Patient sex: M
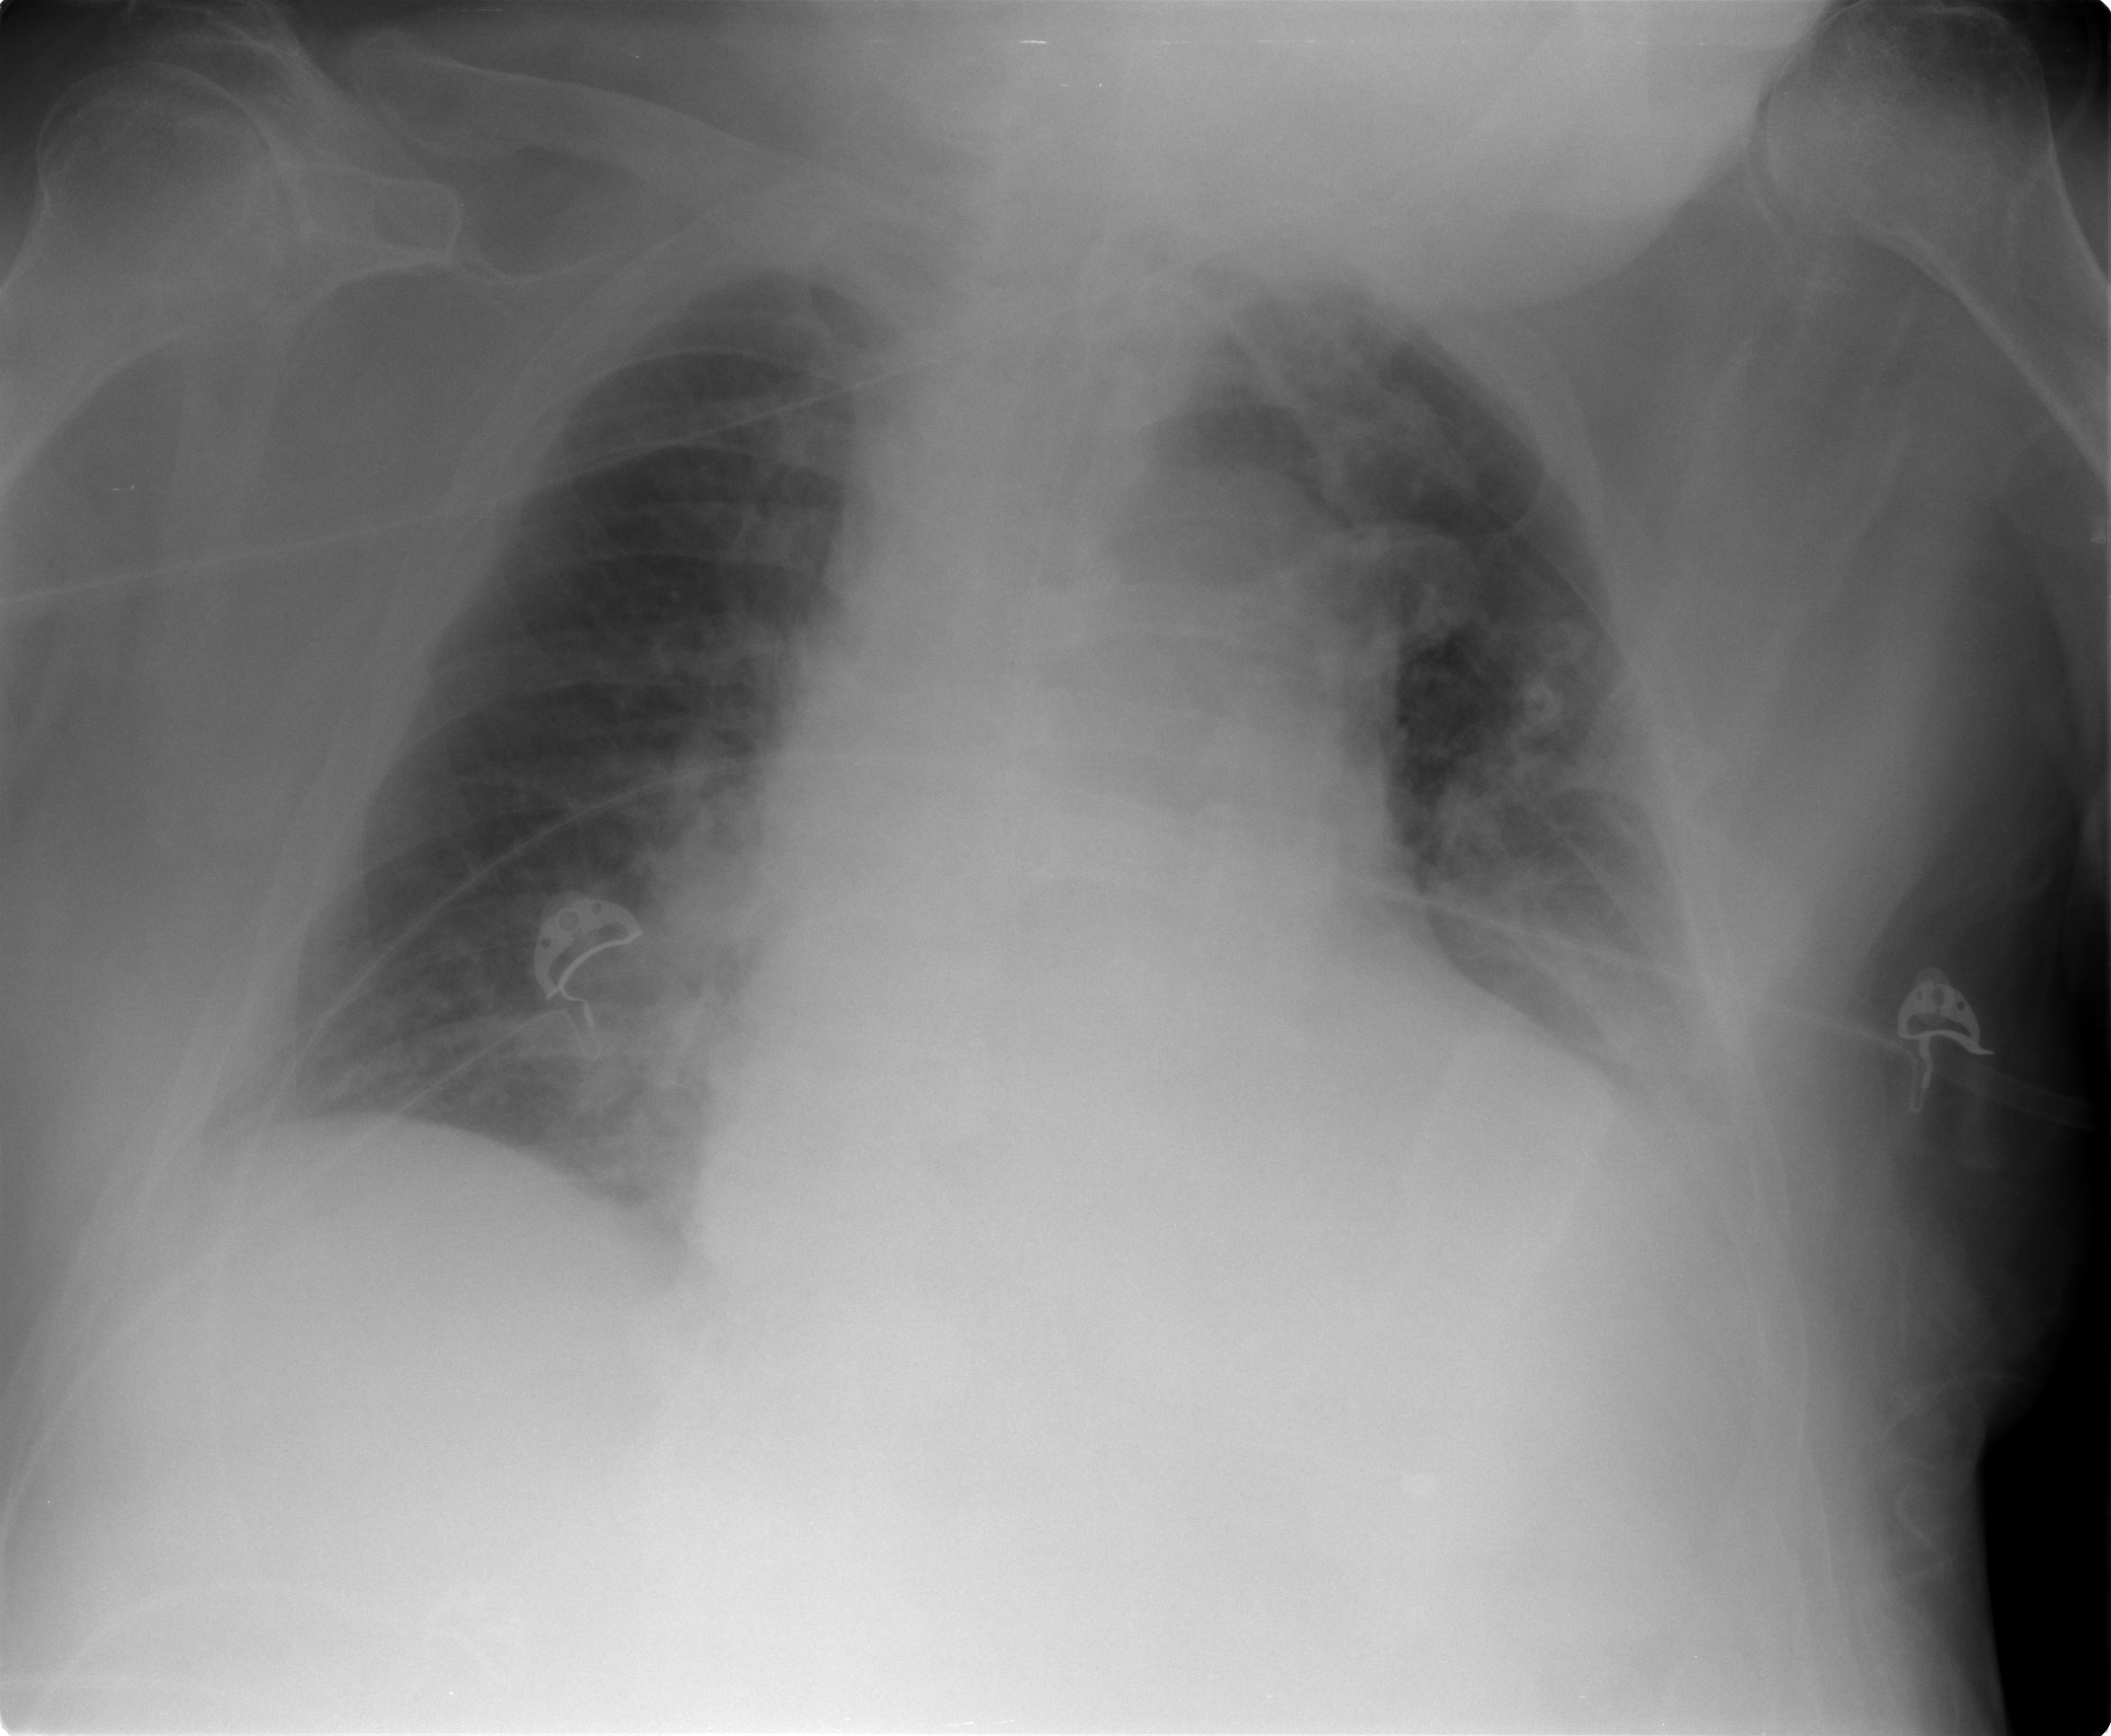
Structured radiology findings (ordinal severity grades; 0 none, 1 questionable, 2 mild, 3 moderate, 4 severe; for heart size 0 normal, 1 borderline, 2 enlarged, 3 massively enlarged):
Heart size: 2
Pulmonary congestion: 2
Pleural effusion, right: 0
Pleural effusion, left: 2
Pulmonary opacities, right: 1
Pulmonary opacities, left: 1
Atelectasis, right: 2
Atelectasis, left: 2